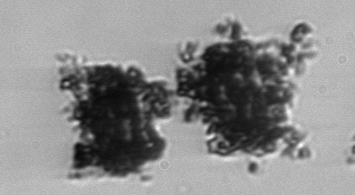
Label: Thalassiosira_TAG_external_detritus